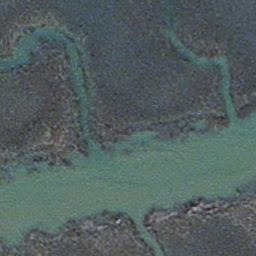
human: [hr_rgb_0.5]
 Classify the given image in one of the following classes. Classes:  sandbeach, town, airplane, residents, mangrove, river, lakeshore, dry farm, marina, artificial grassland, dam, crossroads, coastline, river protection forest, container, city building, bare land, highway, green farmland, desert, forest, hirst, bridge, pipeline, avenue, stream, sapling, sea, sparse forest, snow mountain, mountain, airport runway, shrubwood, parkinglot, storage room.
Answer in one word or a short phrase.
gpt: stream